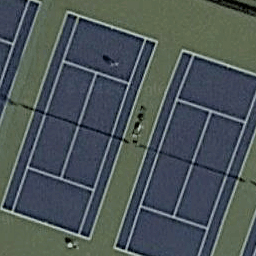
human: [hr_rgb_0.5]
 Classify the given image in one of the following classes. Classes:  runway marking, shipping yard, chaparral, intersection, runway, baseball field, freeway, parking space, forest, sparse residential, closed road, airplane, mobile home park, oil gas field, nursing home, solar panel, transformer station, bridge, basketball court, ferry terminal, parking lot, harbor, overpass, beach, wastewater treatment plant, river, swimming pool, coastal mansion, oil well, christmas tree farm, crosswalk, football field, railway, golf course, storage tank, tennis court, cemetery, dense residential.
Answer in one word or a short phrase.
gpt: tennis court